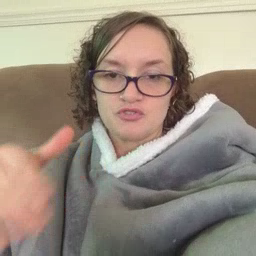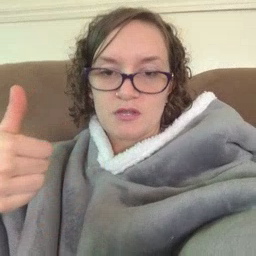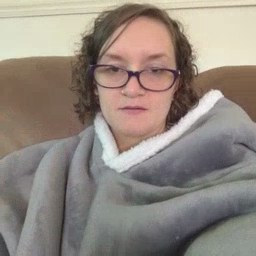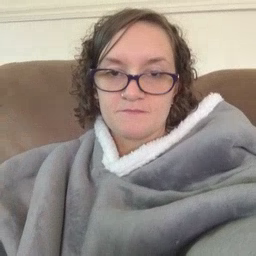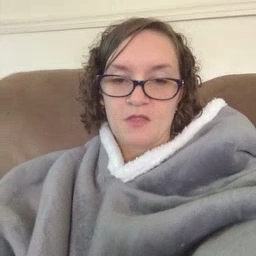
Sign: jeans